Interaction volume radius: 5 \u00c5
Interaction volume height: 20 \u00c5
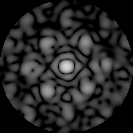
Disorder parameter: 0.5649